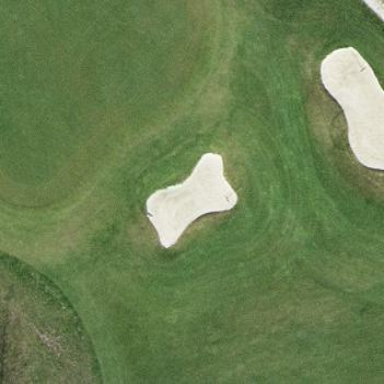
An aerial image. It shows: Sandy area is golf bunker.